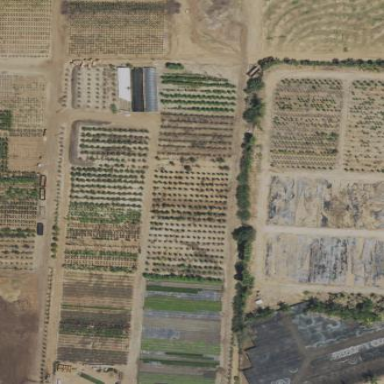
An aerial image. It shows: Plant nursery specializing in shrubs.